Field crop: maize
Growth stage: 1
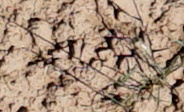
Species: lolium